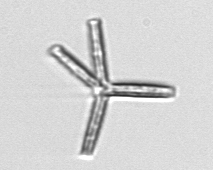
Label: Thalassionema